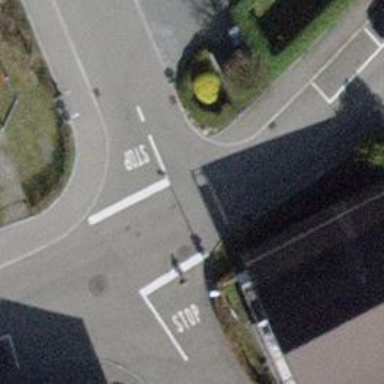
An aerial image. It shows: Road with stop sign.